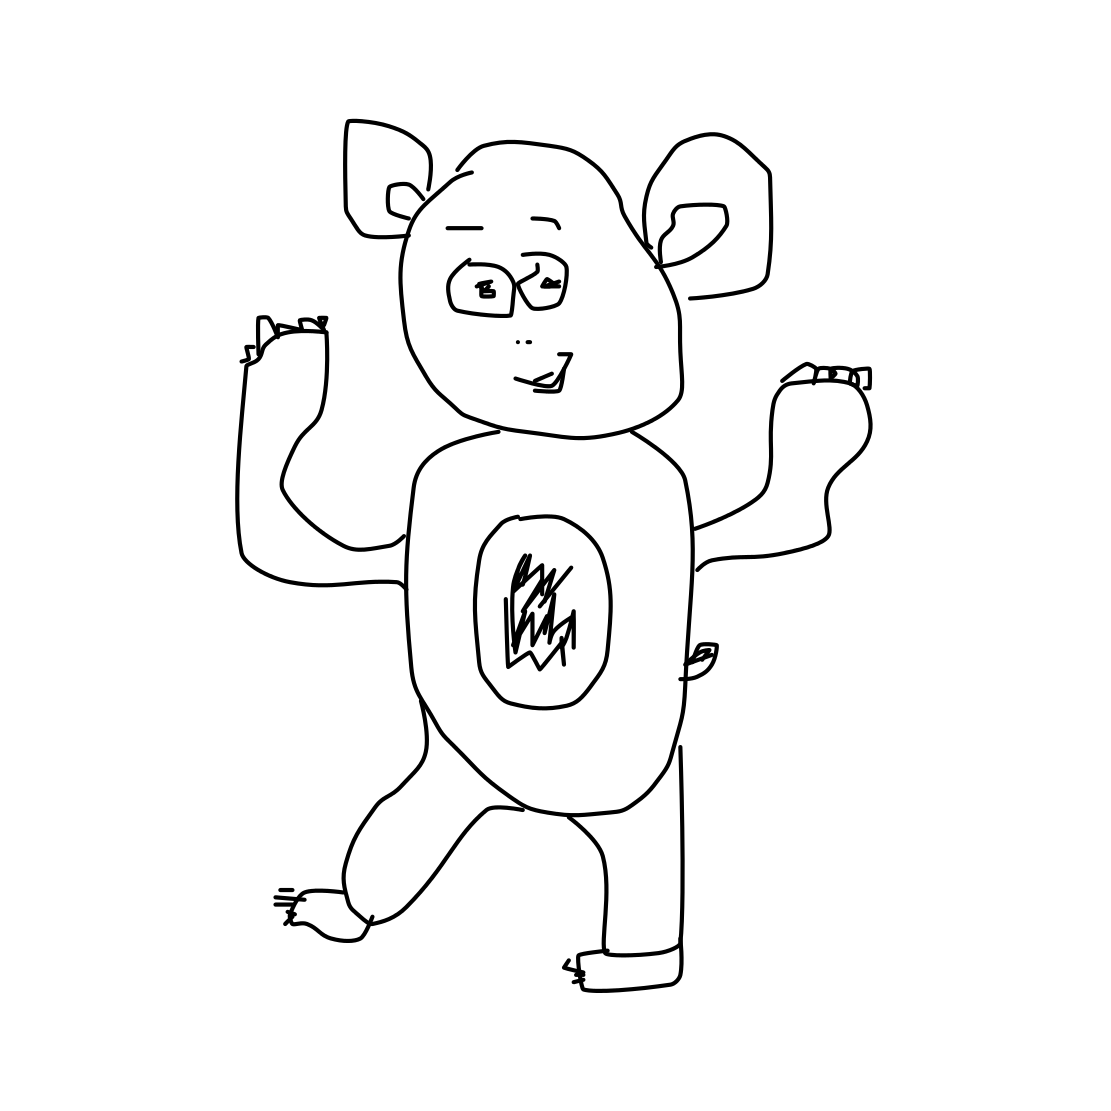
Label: panda